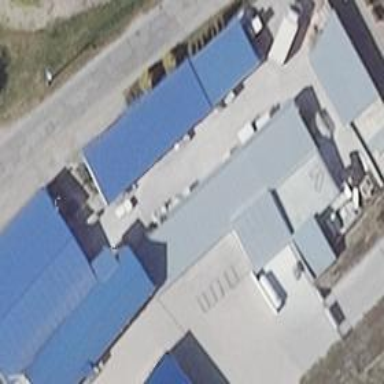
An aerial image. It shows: Manufacturing building.